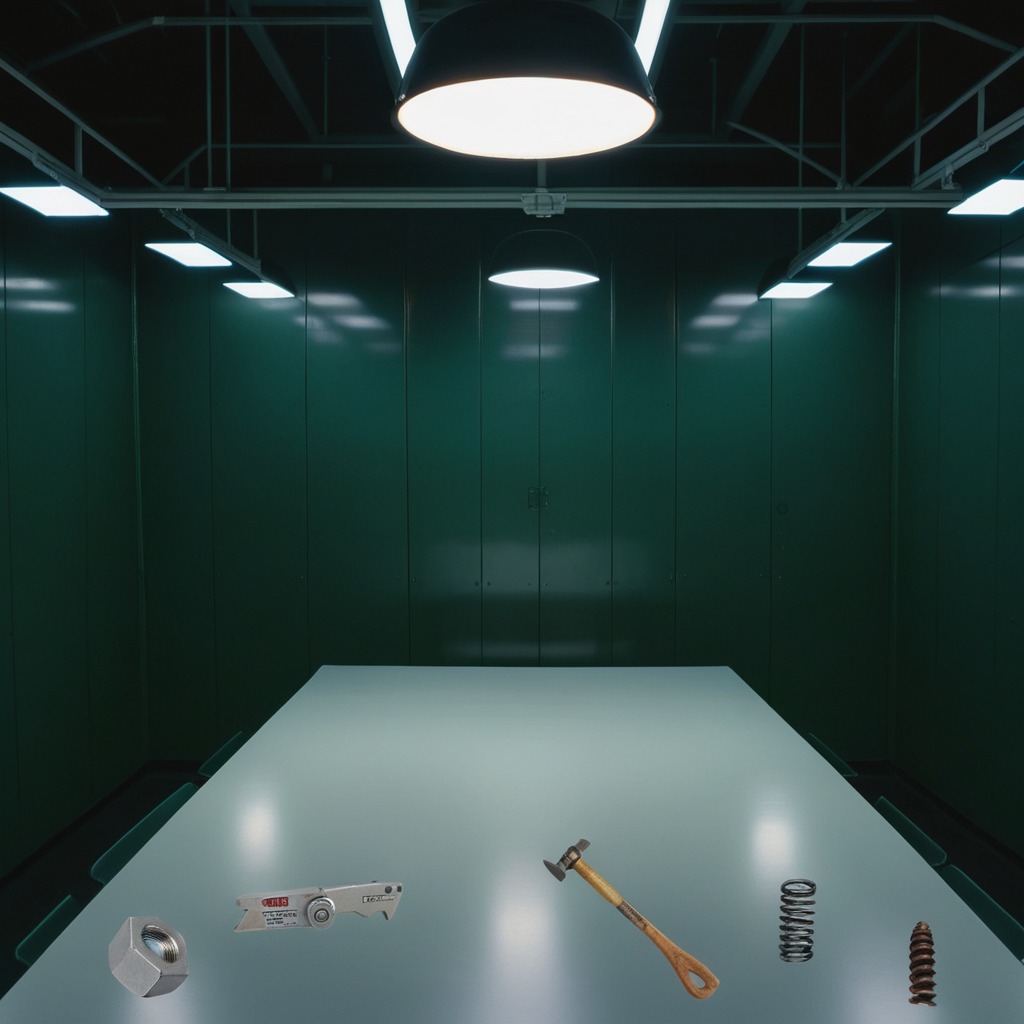
A utility knife and a metal machine screw are lying on a clean empty table in a railway signal maintenance room lit by harsh overhead fluorescents.